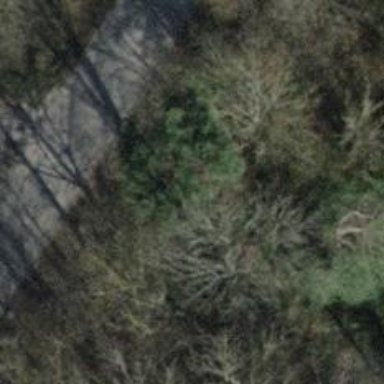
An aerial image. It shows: Brown bench.